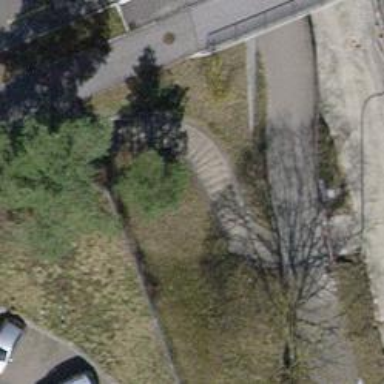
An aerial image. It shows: Set of steps on the road with adjacent ramp.